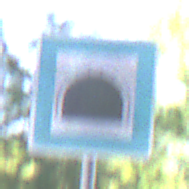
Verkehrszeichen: Tunnel
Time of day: Midday
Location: Roofed (Underpass)
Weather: Clear
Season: NotSpecified
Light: Natural